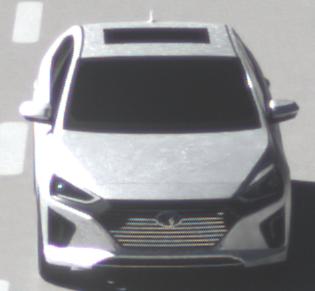
Make: Hyundai
Model: IONIQ Hybrid
Detailed model: IONIQ (AE) Hybrid
Model produced from: 2016/10
Model produced until: 2018/08
Doors: 5
Color: white
Road condition: wet road
Daytime: morning or afternoon
Contrast: high contrast